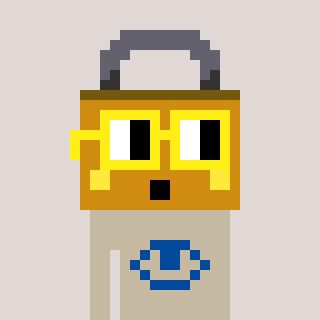
a pixel art character with square yellow glasses, a lock-shaped head and a bege-colored body on a warm background